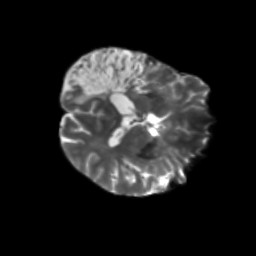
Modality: T2w
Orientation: axial
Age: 58
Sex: male
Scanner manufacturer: siemens
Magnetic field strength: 3 T
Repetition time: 5.47 s
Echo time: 0.0854 s